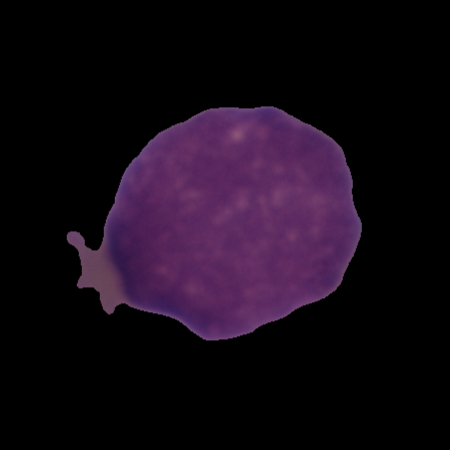
Label: healthy